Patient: sex M, age 65
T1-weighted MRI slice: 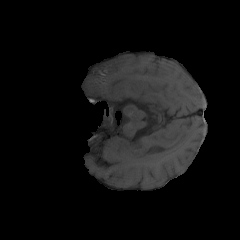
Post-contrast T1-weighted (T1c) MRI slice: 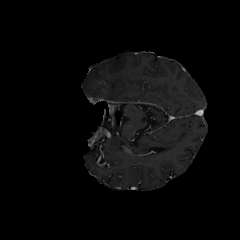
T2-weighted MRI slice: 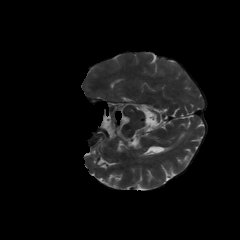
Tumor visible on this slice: no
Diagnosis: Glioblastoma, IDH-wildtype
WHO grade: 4